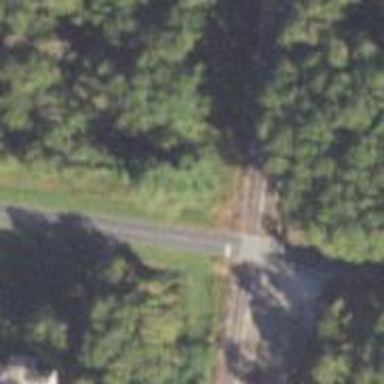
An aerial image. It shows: Level crossing along the railway.